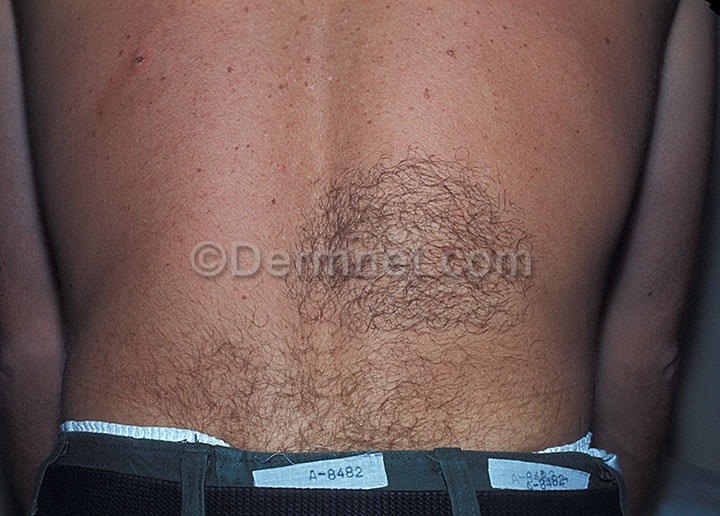
Disease: Melanoma Skin Cancer Nevi and Moles